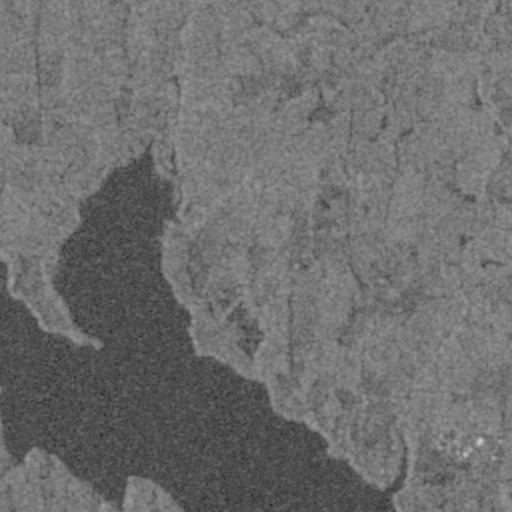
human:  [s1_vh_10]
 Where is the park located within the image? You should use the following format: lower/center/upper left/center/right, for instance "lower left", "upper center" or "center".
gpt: The park is located in the center right of the image.
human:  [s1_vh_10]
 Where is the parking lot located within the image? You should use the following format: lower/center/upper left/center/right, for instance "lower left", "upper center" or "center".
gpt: The parking lot is located in the upper right of the image.
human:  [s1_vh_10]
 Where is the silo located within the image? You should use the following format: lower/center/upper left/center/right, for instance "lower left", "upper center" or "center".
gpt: The silo is located in the lower right of the image.
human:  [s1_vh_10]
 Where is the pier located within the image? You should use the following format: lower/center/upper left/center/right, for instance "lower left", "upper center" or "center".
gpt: The pier is located in the lower right of the image.
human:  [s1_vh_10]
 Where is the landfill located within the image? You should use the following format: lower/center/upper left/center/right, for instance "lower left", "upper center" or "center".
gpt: There is no landfill in the image.

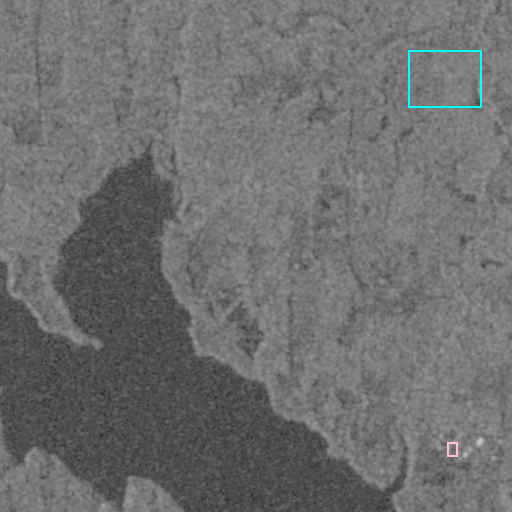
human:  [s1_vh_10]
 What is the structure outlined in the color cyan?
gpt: The structure outlined in cyan is a crop field.
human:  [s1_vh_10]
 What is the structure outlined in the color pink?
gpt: The structure outlined in pink is a building.
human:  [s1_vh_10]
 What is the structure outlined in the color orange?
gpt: There is no orange outline.